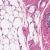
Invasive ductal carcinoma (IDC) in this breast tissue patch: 0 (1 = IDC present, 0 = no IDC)